Question: I have a dataset that contains information regarding a specific type of event, includes 'starttime', 'endtime', and 'duration' (in minutes). I would like to group this data by 'date' (will be extracted from 'starttime'), but I have a row that represents a event go across several days, for example, 'index' 33, 'starttime' 2020-07-13 10:19:54 UTC, 'endtime'2020-07-15 13:13:21 UTC, and 'duration' 3053. This row should be broke to three rows, for instance:
'''
starttime endtime duration
2020-07-13 10:19 2020-07-13 23:59 821
2020-07-14 00:00 2020-07-14 23:59 1440
2020-07-15 00:00 2020-07-15 13:13 793
'''
To be clear, I am trying to use these 3 rows to replace the original row, so when I group by 'date', the number will be correct.

How do I do this in BigQuery?
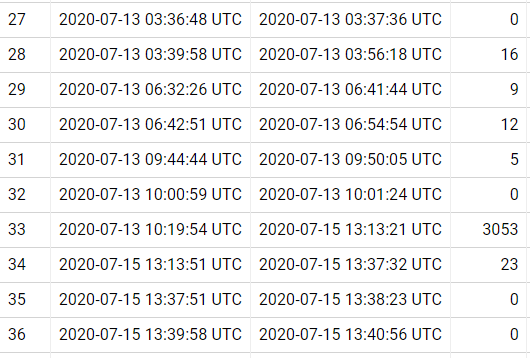
Answer: Use 'genereate_date_array()' and 'unnest()':
'''
select t.ind,
greatest(start_ts, timestamp(dt)) as start_ts,
least(timestamp(date_add(dt, interval 1 day)), end_ts)
from (select 32 as ind, timestamp('2020-07-13 10:19:54 UTC') as start_ts, timestamp('2020-07-13 13:13:21 UTC') as end_ts union all
select 33 as ind, timestamp('2020-07-13 10:19:54 UTC') as start_ts, timestamp('2020-07-15 13:13:21 UTC') as end_ts
) t cross join
unnest(generate_date_array(date(start_ts), date(end_ts))) dt ;
'''
Note: This gives the ending timestamp as midnight rather than one minute or one second before. That way, the intermediate days have 24 hours. Of course, you can subtracts a second or minute, but that seems less accurate to me.